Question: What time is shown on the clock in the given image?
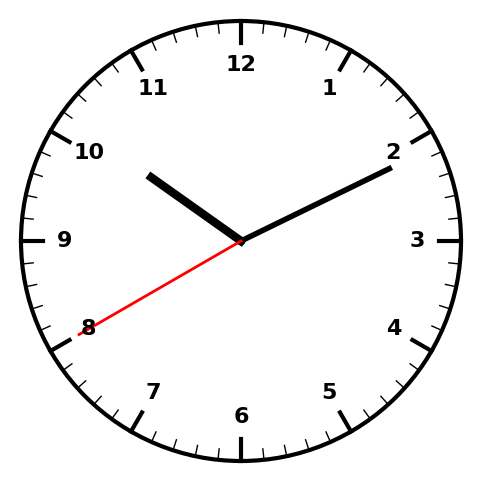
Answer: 10:10:40